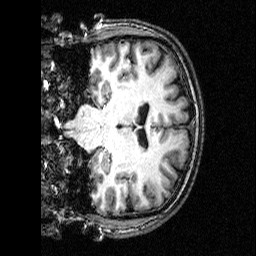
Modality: T1w
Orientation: coronal
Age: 50
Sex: male
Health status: healthy
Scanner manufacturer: siemens
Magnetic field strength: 3 T
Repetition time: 2.5 s
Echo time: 0.00393 s